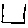
Label: square